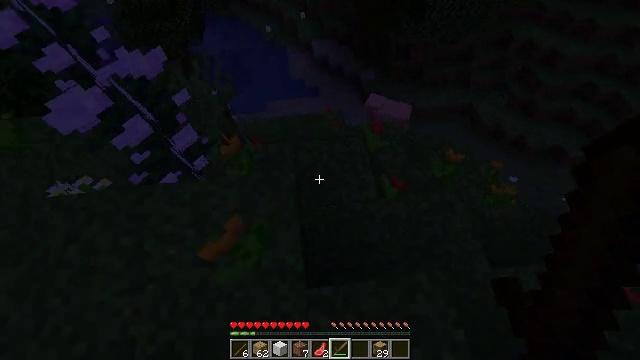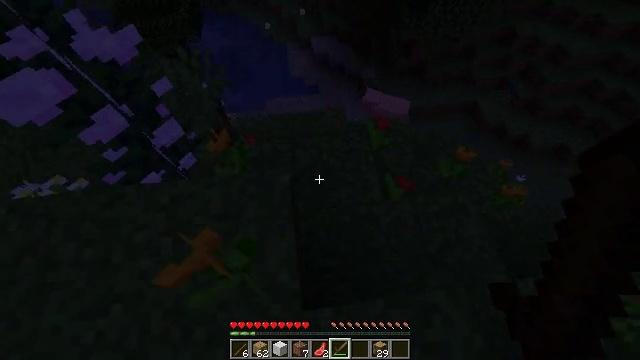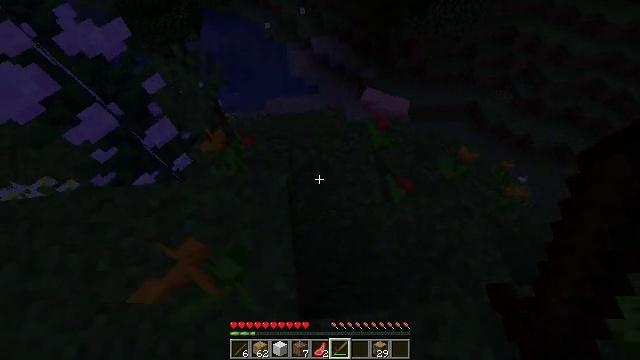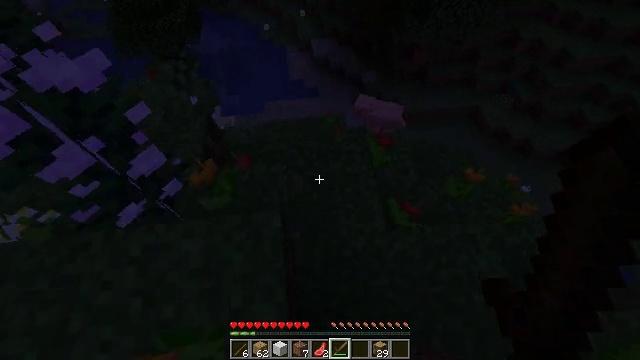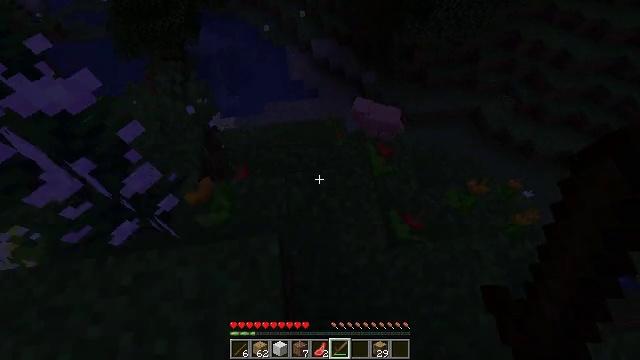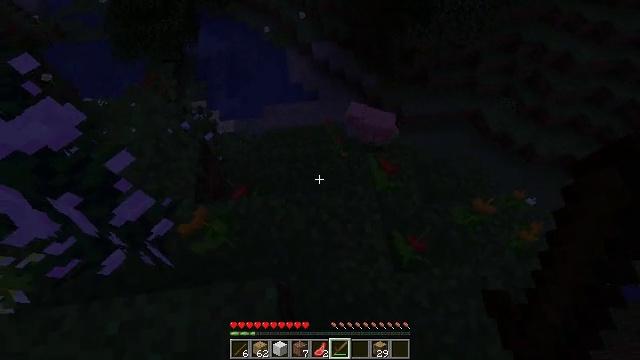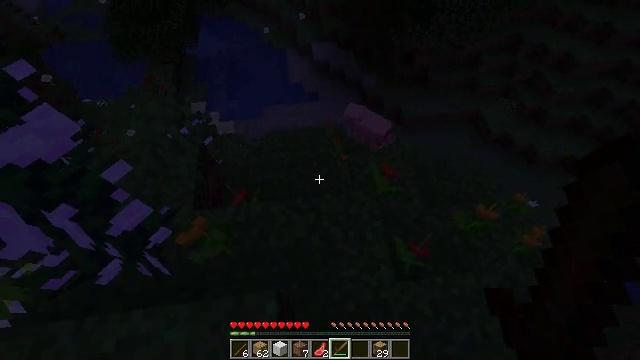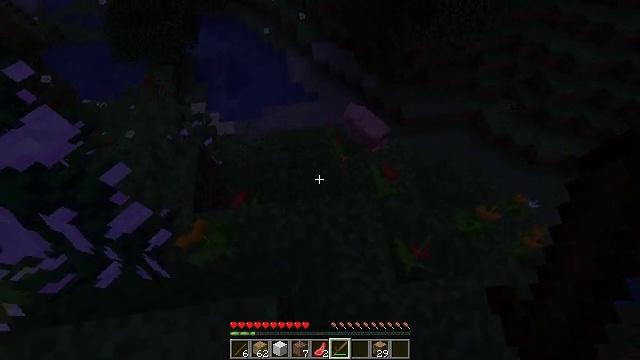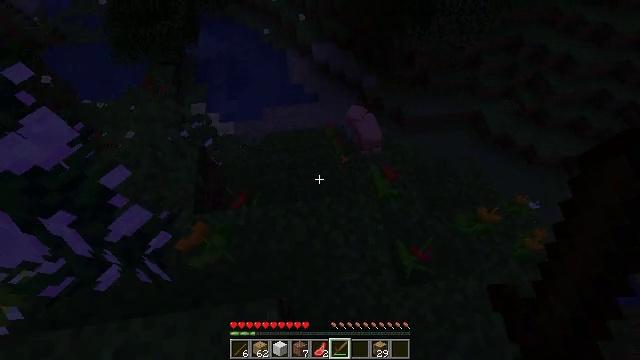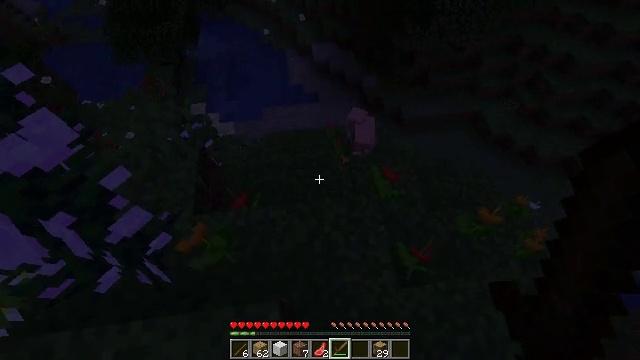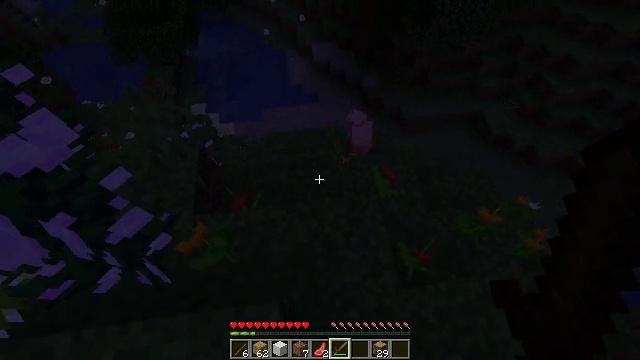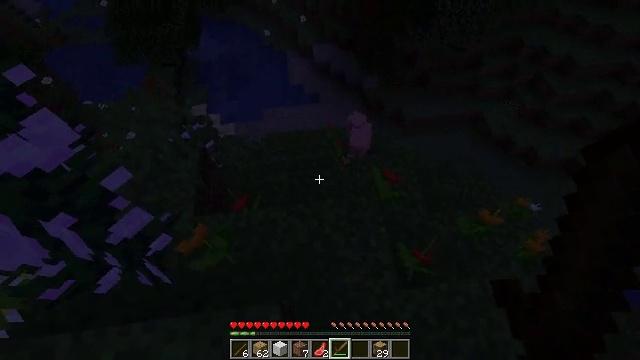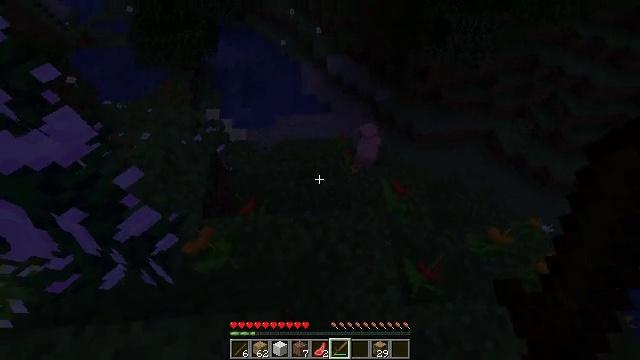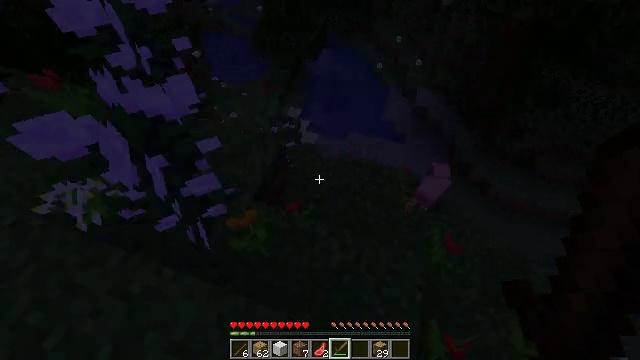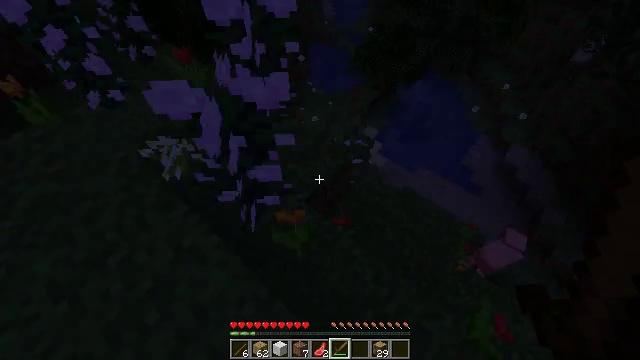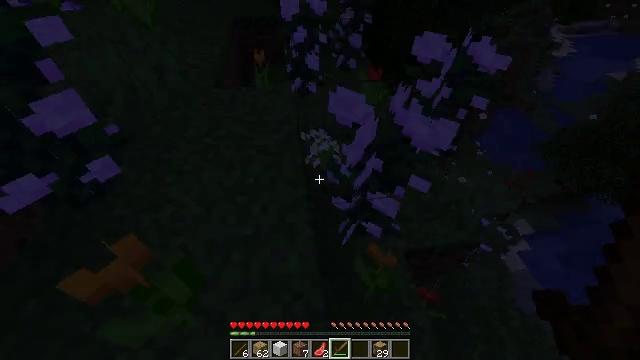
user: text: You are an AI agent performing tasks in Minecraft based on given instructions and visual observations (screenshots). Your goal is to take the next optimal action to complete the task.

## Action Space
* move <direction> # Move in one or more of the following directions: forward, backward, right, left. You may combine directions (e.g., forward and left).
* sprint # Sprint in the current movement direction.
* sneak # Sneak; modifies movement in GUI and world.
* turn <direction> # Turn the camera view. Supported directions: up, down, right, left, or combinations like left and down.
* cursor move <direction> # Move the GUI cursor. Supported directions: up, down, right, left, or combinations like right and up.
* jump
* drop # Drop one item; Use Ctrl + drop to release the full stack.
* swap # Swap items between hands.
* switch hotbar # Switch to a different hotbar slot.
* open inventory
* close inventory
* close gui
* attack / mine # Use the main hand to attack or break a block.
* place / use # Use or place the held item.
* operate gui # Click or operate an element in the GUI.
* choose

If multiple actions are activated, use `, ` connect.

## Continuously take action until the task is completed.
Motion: motion action
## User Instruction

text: Put back the crafting table.
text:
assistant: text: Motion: move forward
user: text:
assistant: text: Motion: move forward
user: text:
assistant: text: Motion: move forward
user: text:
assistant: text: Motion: move forward
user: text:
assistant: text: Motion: no_op
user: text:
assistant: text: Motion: no_op
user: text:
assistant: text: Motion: no_op
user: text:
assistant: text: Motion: no_op
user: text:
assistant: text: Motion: no_op
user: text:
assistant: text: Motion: no_op
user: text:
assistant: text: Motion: no_op
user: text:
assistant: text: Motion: turn left and up
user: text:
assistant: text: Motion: turn left and up
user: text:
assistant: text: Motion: turn left and up
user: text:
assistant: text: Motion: move forward, turn left and up
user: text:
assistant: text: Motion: move forward, turn left and up, jump
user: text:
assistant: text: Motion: move forward, turn left, jump
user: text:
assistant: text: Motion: move forward, turn left and up, jump
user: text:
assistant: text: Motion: move forward, turn left and up, jump
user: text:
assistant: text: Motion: move forward, turn left, jump
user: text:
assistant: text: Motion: move forward, turn left, jump
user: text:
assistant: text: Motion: move forward, turn left and up, jump
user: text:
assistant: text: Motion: move forward, turn up, jump
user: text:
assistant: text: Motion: move forward, turn up, jump
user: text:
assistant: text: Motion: move forward, turn up, jump
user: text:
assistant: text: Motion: move forward, jump
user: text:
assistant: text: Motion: move forward, turn left, jump
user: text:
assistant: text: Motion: move forward, turn left, jump
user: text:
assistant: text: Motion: move forward, turn left, jump
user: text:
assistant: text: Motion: move forward, jump